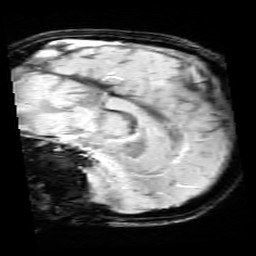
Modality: SWI
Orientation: sagittal
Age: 9
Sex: female
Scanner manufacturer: siemens
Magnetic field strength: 3 T
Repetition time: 0.027 s
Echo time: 0.02 s